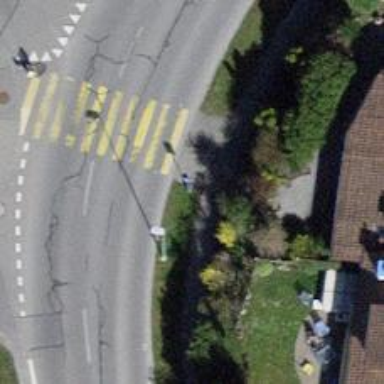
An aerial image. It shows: Historic wayside cross.